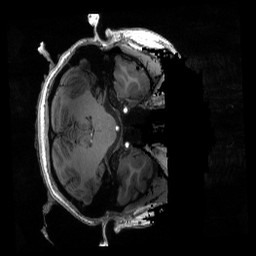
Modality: T1w
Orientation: axial
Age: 23
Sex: female
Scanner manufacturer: siemens
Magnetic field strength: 6.98 T
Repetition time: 2.53 s
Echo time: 0.00176 s